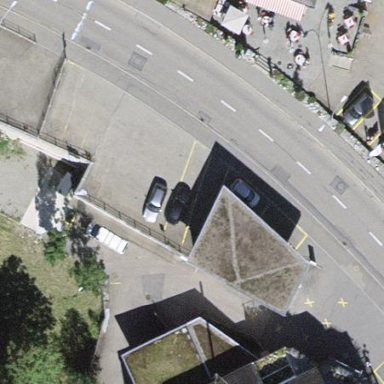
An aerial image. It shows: Building with flat roof.